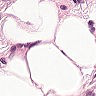
Metastatic tissue present: no